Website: macys
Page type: billing-address
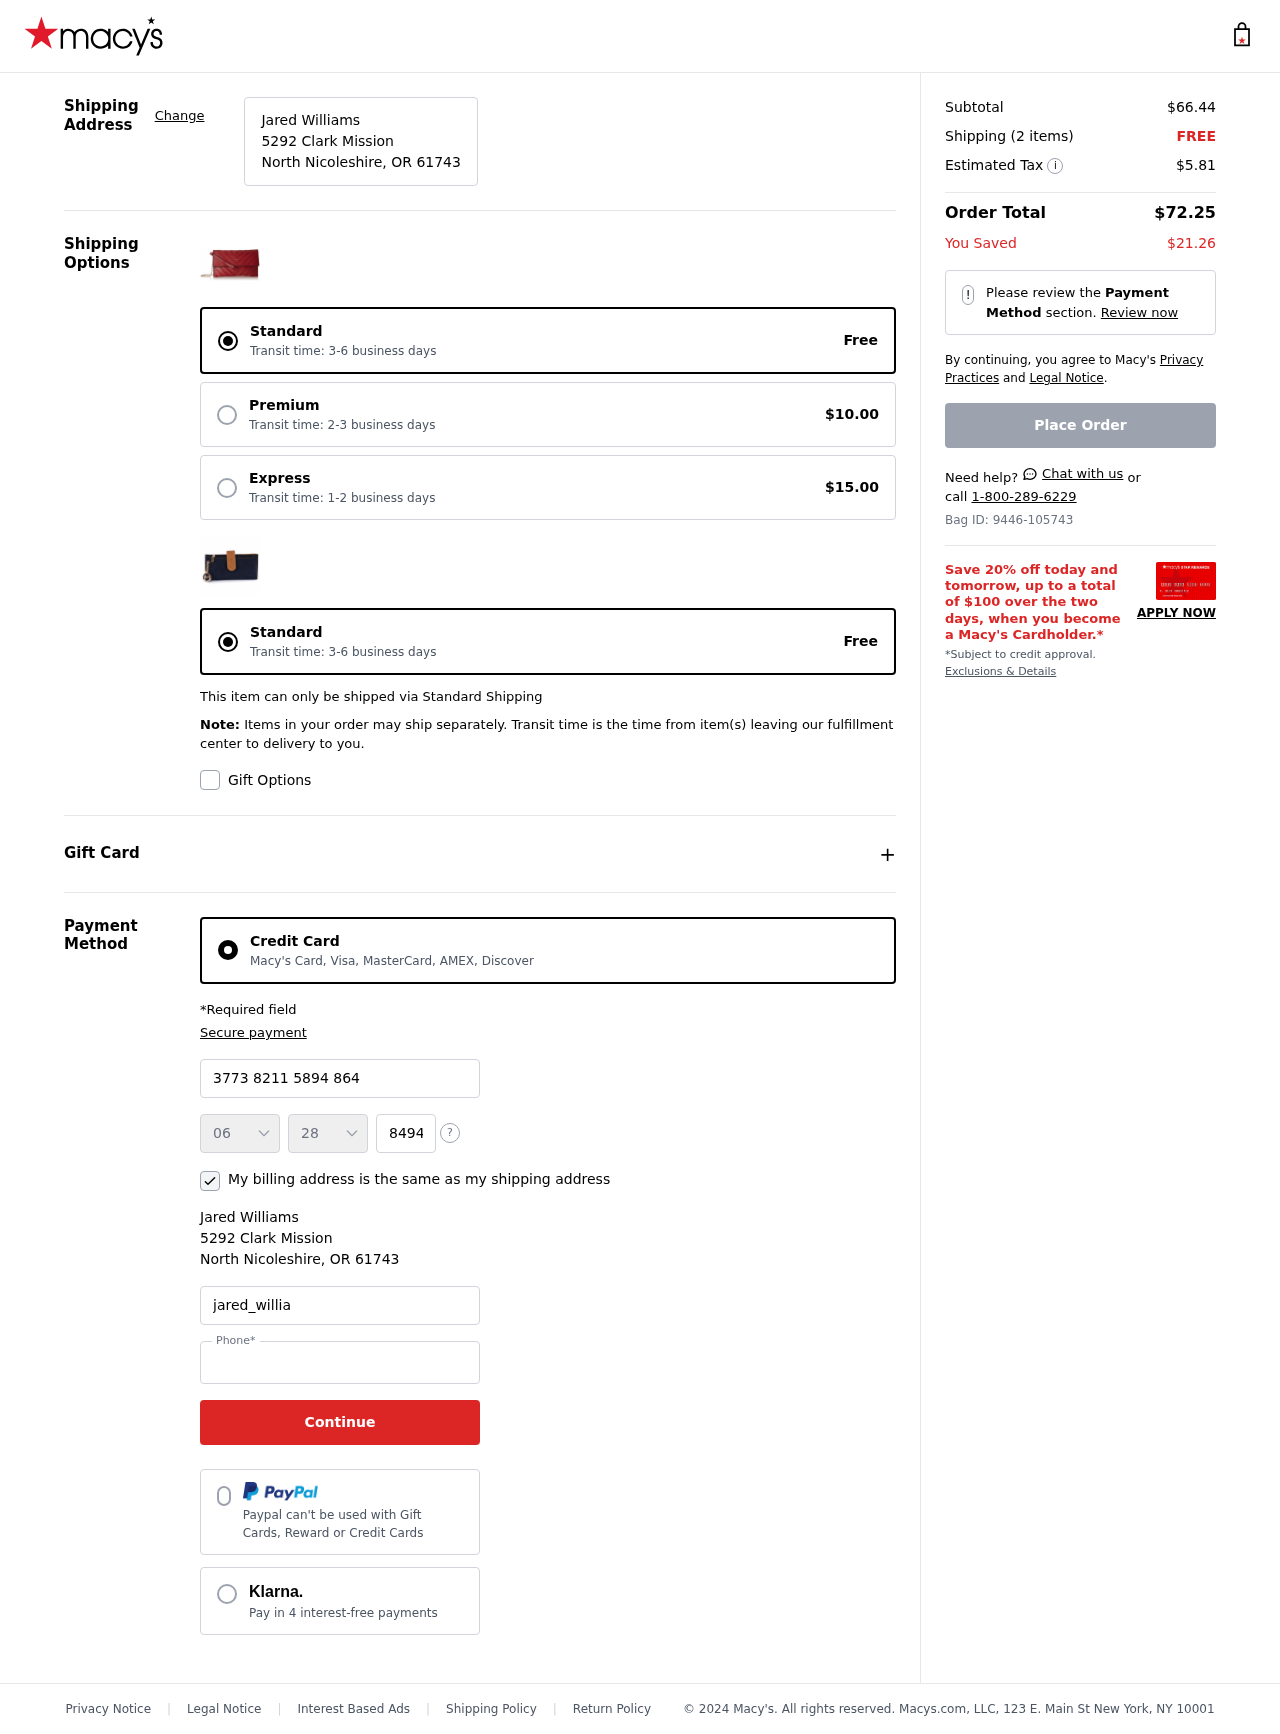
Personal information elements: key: PII_CARD_CVV
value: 8494
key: PII_CARD_EXPIRY_MONTH
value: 06
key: PII_CARD_EXPIRY_YEAR
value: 28
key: PII_CARD_NUMBER
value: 3773 8211 5894 864
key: PII_CITY_STATE_ZIP
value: North Nicoleshire, OR 61743
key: PII_EMAIL
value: jared_williams@hotmail.com
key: PII_FULLNAME
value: Jared Williams
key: PII_PHONE
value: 5046555150
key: PII_STREET
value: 5292 Clark Mission
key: PII_FULLNAME2
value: Jared Williams
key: PII_CITY
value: North Nicoleshire
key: PII_STATE_ABBR
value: OR
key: PII_POSTCODE
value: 61743
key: PII_POSTCODE_FULL
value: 61743
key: PII_CITY_STATE
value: North Nicoleshire, OR
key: PII_POSTCODE_NUMERIC
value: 61743
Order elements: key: ORDER_SUBTOTAL
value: $66.44
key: ORDER_NUM_ITEMS
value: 2
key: ORDER_SHIPPING_COST
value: FREE
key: ORDER_TAX
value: $5.81
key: ORDER_TOTAL
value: $72.25
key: ORDER_SAVINGS
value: $21.26
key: ORDER_ID
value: Bag ID: 9446-105743